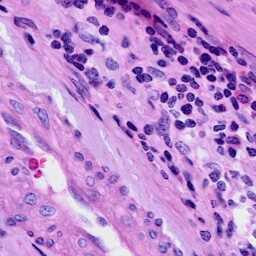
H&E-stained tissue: Cervix